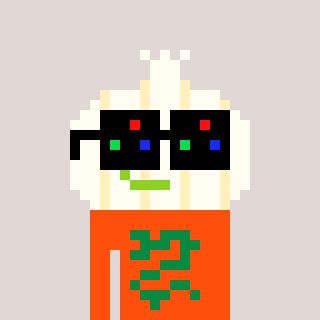
a pixel art character with square black sunglasses, a garlic-shaped head and a orange-colored body on a warm background